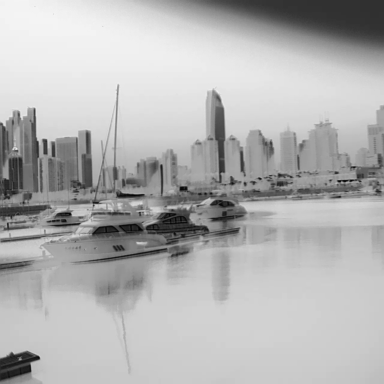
There are four canoes in the infrared image.